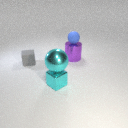
small blue rubber sphere above large purple metal cylinder